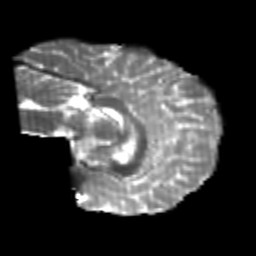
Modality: T2w
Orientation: sagittal
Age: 21
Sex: male
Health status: healthy
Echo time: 0.074 s